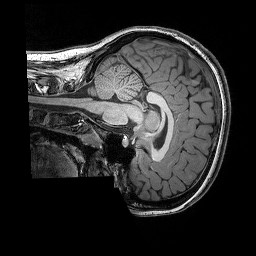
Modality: T1w
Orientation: sagittal
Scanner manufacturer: siemens
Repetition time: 2.25 s
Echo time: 0.00418 s